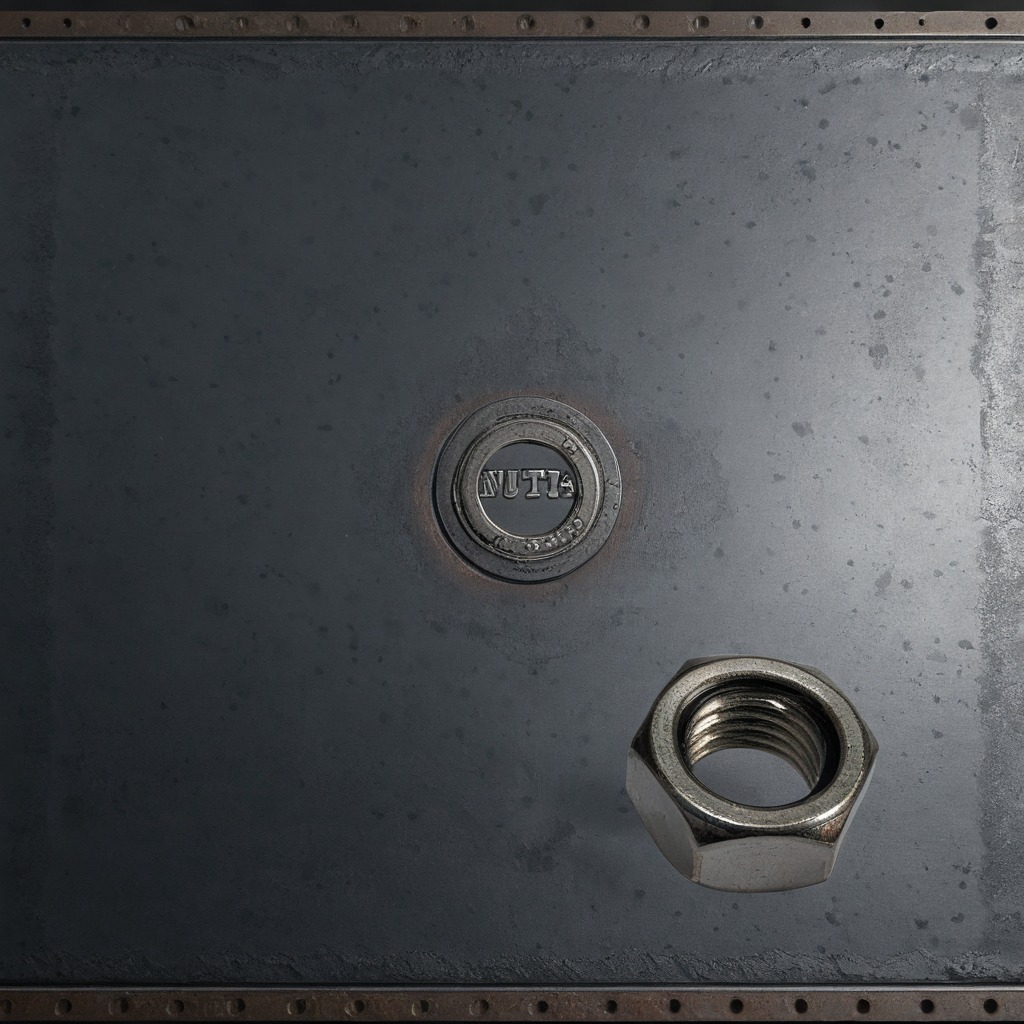
A metal nut is lying on a cold steel table in a mining workshop.